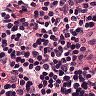
Metastatic tissue present: no